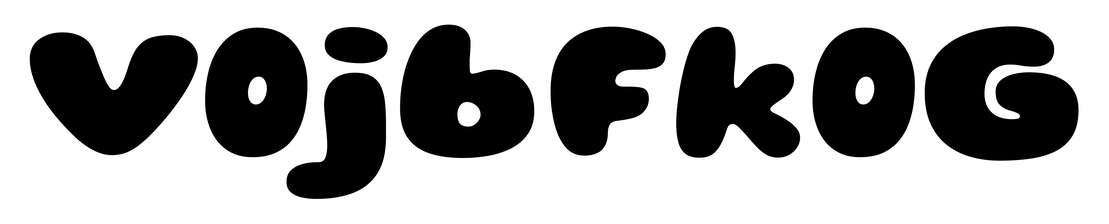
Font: Gluten_Black